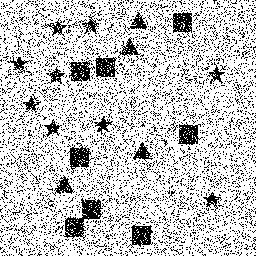
Squares: 8
Triangles: 4
Stars: 9
Total shapes: 21